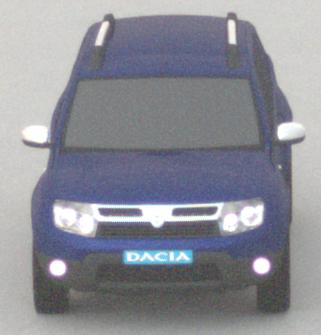
Make: Dacia
Model: Duster dCi 110 FAP
Detailed model: Duster (I)
Model produced from: 2010/06
Model produced until: 2013/11
Doors: 5
Color: blue
Road condition: dry road
Daytime: night
Contrast: low contrast